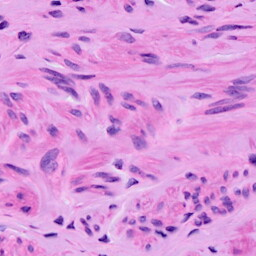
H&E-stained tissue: Ovarian